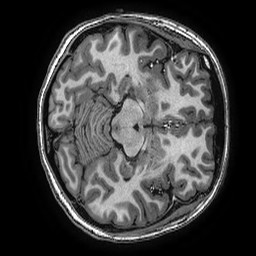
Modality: T1w
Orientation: axial
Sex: female
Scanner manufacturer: ge
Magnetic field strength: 3 T
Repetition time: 0.0077 s
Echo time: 0.003436 s